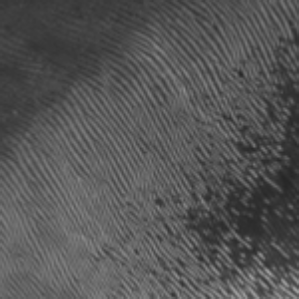
Label: frost